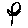
Label: flower